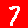
Digit: 7